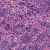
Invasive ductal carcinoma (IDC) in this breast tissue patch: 1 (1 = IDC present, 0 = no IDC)